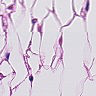
Metastatic tissue present: no